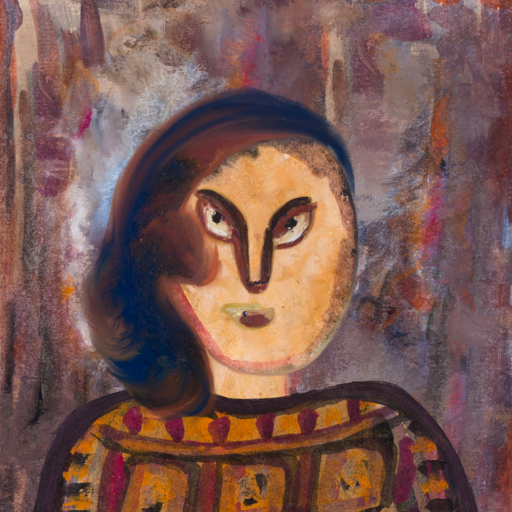
Background: Hypocrite, Head And Neck Front: Childish, Face Front: After_Raid, Bust: Doll, Hair Front: Mother_And_Son_Son, Head Accessory: Blank, Second Necklace: Blank, Necklace: Blank, Baby: Blank